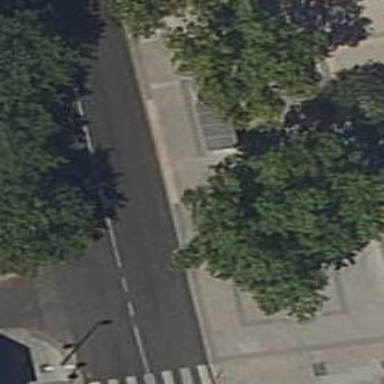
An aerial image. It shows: Bus stop with platform for public transport.